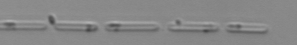
Label: Skeletonema